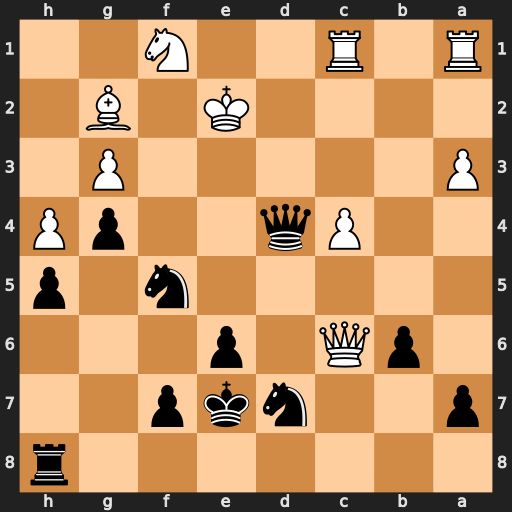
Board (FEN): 7r/p2nkp2/1pQ1p3/5n1p/2Pq2pP/P5P1/4K1B1/R1R2N2
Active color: b
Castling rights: -
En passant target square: -
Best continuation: Qb2+ Ke1 Nc5 Qc7+ Kf6 Rd1 Qxg2